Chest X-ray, AP view. Patient: 26 years old, sex M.
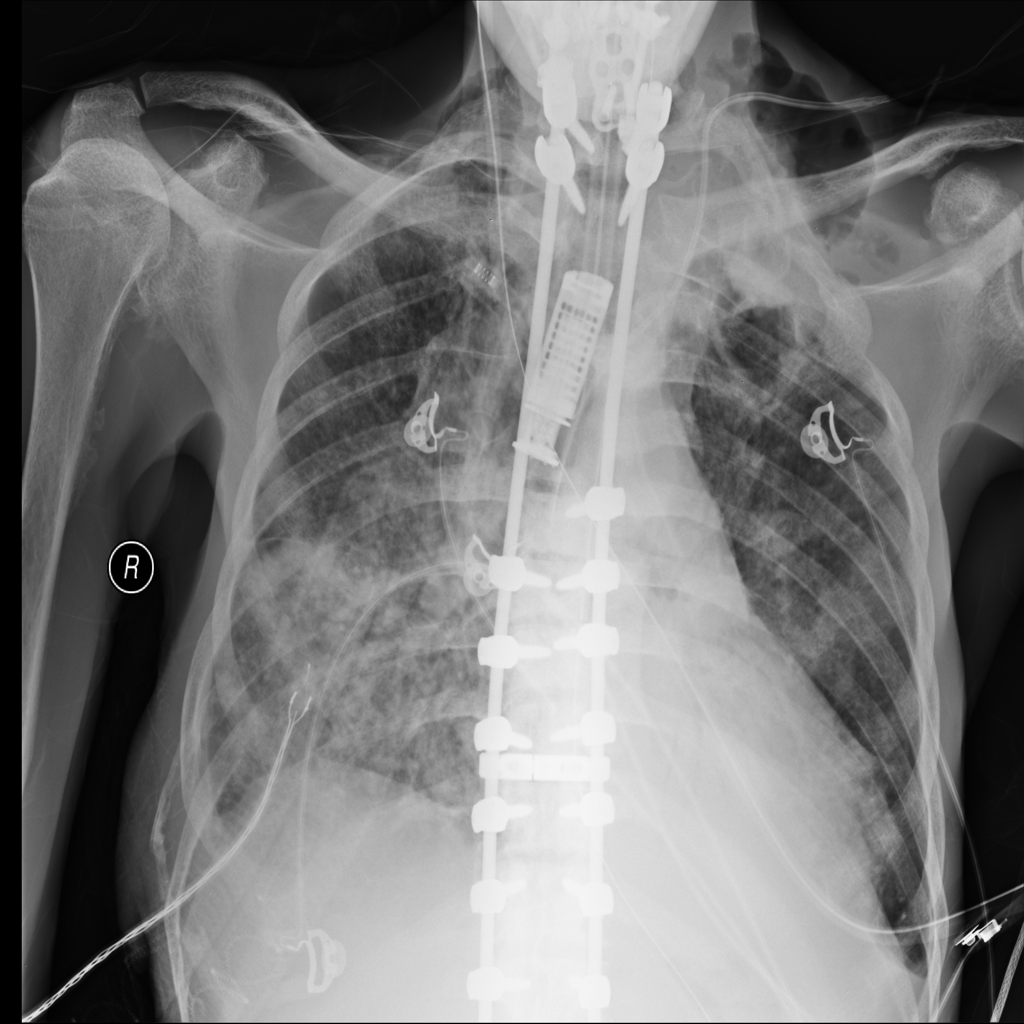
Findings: Consolidation, Infiltration, Mass, Nodule